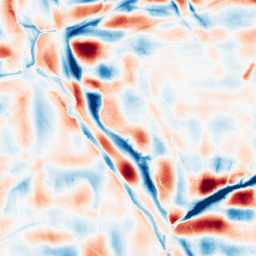
Category: wavelet
Decomposition family: wavelet_dwt
Decomposition parameters: wavelet: db4
level: 5
Upsampling method: quadratic
Upsampling parameters: scale: 4
Upsampling scale: 4